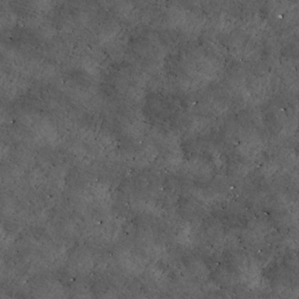
Label: non_frost